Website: macys
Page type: store-pickup
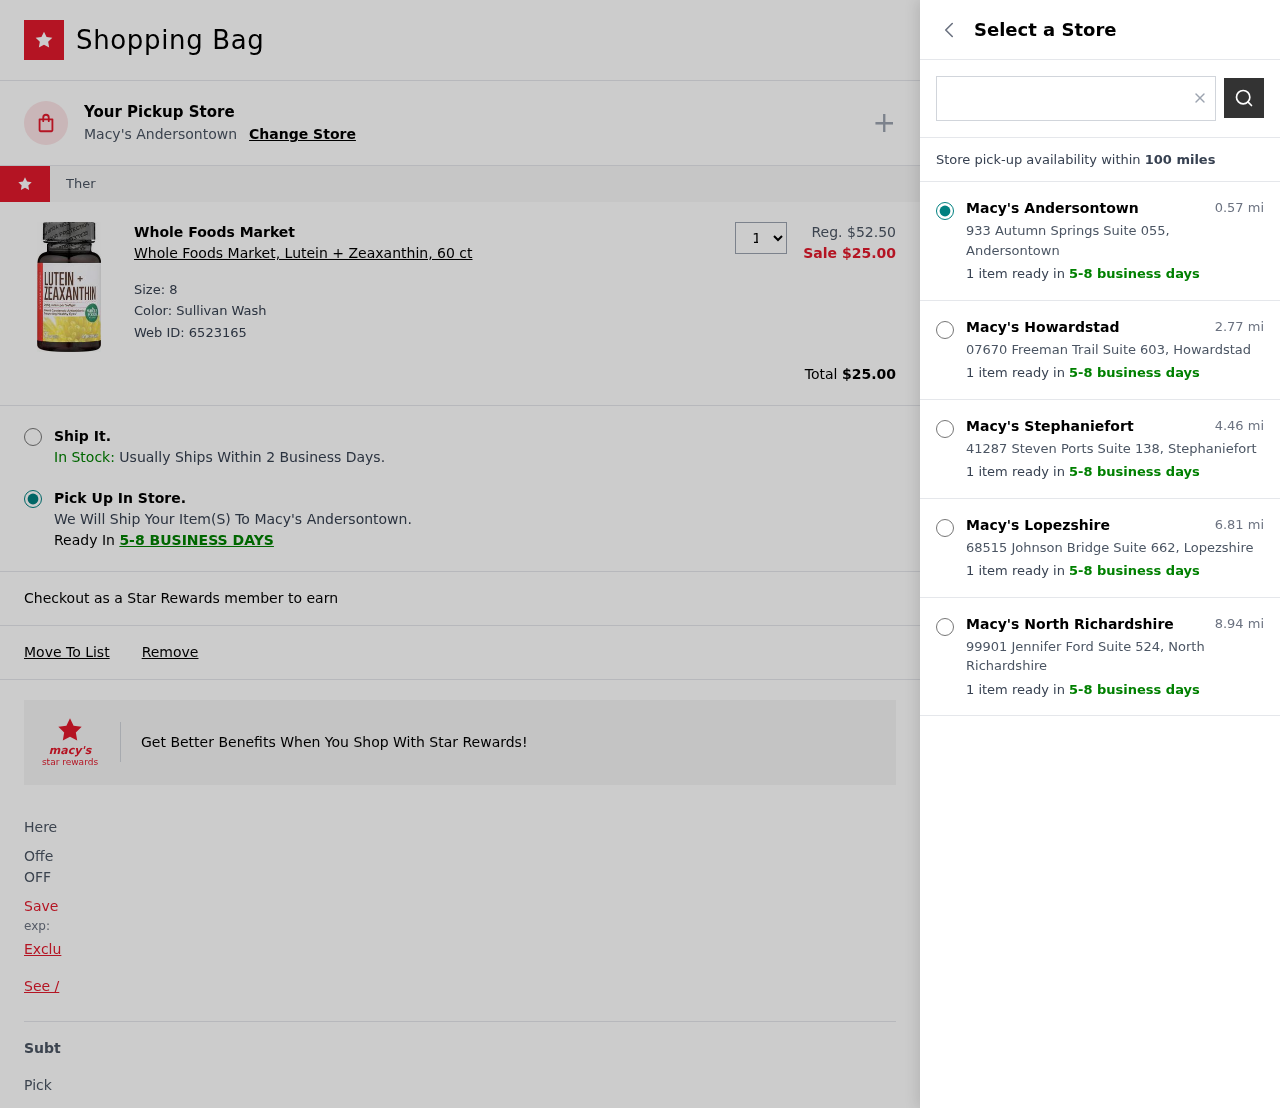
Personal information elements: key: PII_LOCATION1_CITY
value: Andersontown
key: PII_LOCATION1_STREET
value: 933 Autumn Springs Suite 055
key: PII_LOCATION2_CITY
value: Howardstad
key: PII_LOCATION2_STREET
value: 07670 Freeman Trail Suite 603
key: PII_LOCATION3_CITY
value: Stephaniefort
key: PII_LOCATION3_STREET
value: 41287 Steven Ports Suite 138
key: PII_LOCATION4_CITY
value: Lopezshire
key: PII_LOCATION4_STREET
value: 68515 Johnson Bridge Suite 662
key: PII_LOCATION5_CITY
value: North Richardshire
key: PII_LOCATION5_STREET
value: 99901 Jennifer Ford Suite 524
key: PII_POSTCODE
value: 29533
Product elements: key: PRODUCT1_BRAND
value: Whole Foods Market
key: PRODUCT1_NAME
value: Whole Foods Market, Lutein + Zeaxanthin, 60 ct
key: PRODUCT1_PRICE
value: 25
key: PRODUCT1_QUANTITY
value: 1
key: PRODUCT1_ORIGINAL_PRICE
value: $52.50
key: PRODUCT1_WEB_ID
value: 6523165
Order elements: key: ORDER_TOTAL
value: $25.00
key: ORDER_DELIVERY_DATE
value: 5-8 business days
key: ORDER_DELIVERY_DATE
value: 5-8 BUSINESS DAYS
Search elements: key: SEARCH_LOCATION
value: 29533